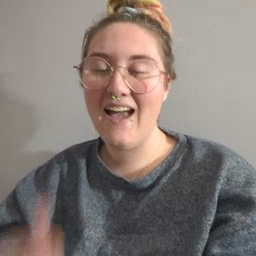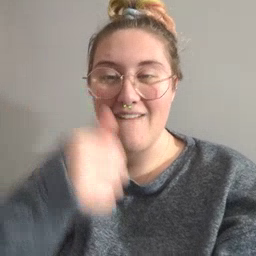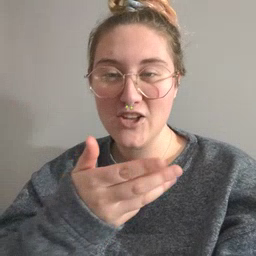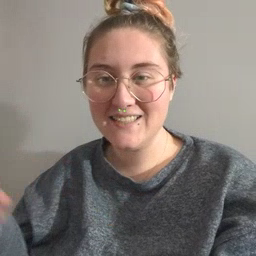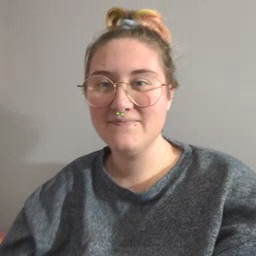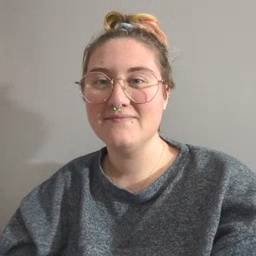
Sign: every